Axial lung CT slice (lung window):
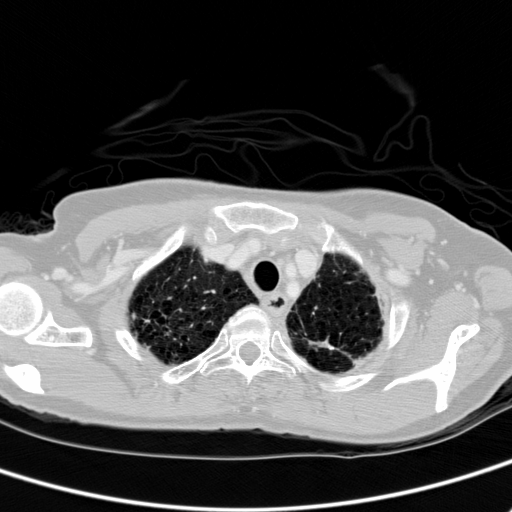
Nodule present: no